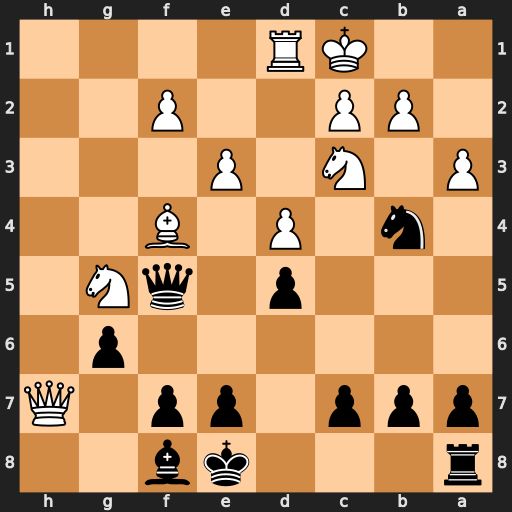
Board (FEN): r3kb2/ppp1pp1Q/6p1/3p1qN1/1n1P1B2/P1N1P3/1PP2P2/2KR4
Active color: b
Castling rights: q
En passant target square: -
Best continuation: Qxc2#